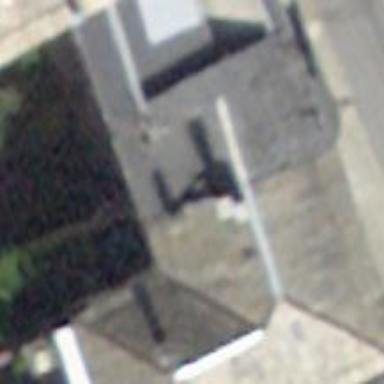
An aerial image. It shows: Hipped roof on apartment building.